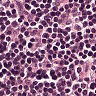
Metastatic tissue present: no